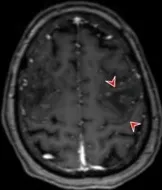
Neuroimaging. Brain CT in the postoperative course after the patient developed nausea, vomiting, and generalized weakness. T1 contrast-enhancement showing pial gyriform pattern of enhancement [, red arrows.
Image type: radiology (mri)